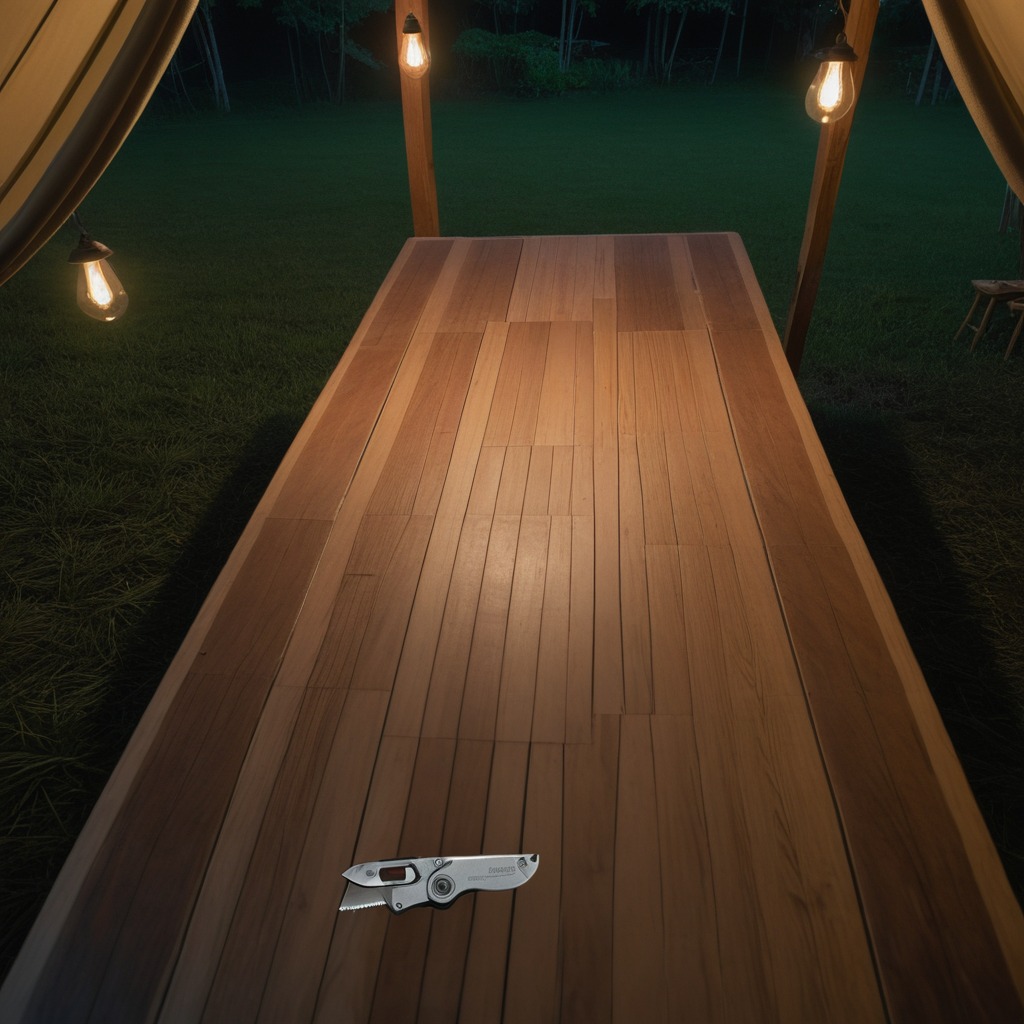
A utility knife is lying on the wooden table.